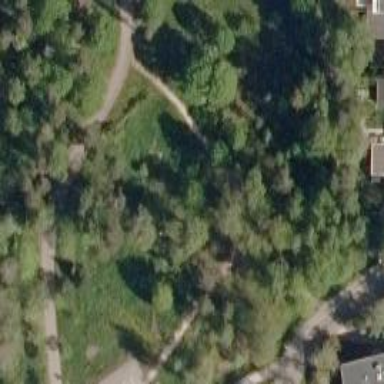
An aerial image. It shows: Park.